Question: I have a binary (let's call it DllParent) that has a reference to another DLL (DllChild). When adding a reference, we have an option of setting the 'SpecificVersion' property to true or false.

When looking at DllParent in Reflector (or similar tool), is there a way to find out whether the developer set the SpecificVersion property for DllChild to true or false?
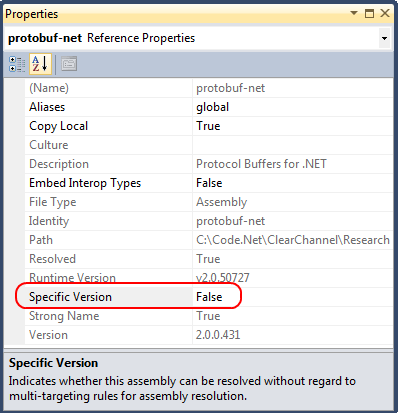
Answer: The answer is no.
When you add a reference to a strongly named assembly to your project the Visual Studio stores the full strong name that includes version in your .csproj file.
Then during each build when MSBuild code tries to resolve assembly references, that is to find the actual assembly file that it can use during the build, if 'SpecificVersion' is set to 'true' then the version in the .dll would have to match the version specified in the project file.
This may present a problem that if you want to upgrade to a new version of the assembly you would need to go and change references in all your projects that use that assembly because otherwise the build would fail, so to simplify your life you can just set 'SpecificVersion' to 'false'.
In this case your build could still fail after upgrade if some method signatures have been changed. This would be bad but fixable if you get the error while compiling the project but if the same thing would be allowed to happen during runtime, for the end user this would present a serious problem.
So, .Net does not allow this to happen by enforcing strict matching of the exact version that was used during build time regardless of the value of 'SpecificVersion' in your project file.
MSBuild just stores the version with the assembly reference in the binary .dll file and after that examining it with Reflector would only show you which version of the referenced assembly the MSBuild have actually used, not how it had resolved the project's reference.
It is still possible for the developer of the referenced assembly to specify that a new version could safely be used instead of an old version but this is done through different mechanisms:
1. If the public interface have changed but in a way that is compatible with the old version (say adding a method is compatible but removing or changing parameters are not) then a policy file could be deployed along with the new version to tell .Net system that it is a safe substitution. (http://msdn.microsoft.com/en-us/library/dz32563a.aspx)
2. If the public interface is exactly the same and only the internal implementation of methods was changed then the developer of the referenced assembly can just keep the same AssemlyVersion value but change AssemblyFileVersion. In this case the file version that you can see in Windows Explorer would be updated but the strong name would stay the same. That's what Microsoft does when it updates, say, System.dll
In both cases the referencing assembly (DllParent in your question) would still have the original version number inside.